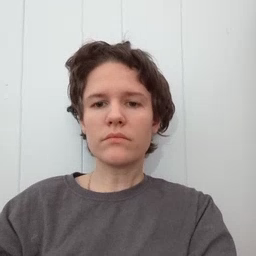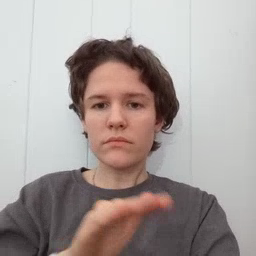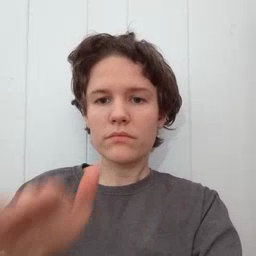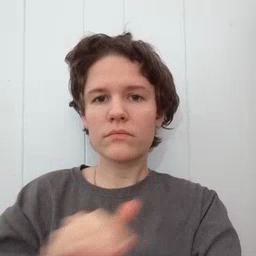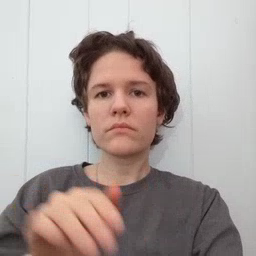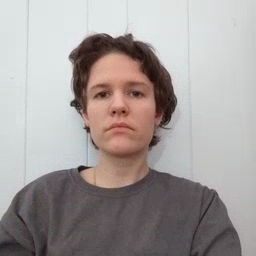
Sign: clean